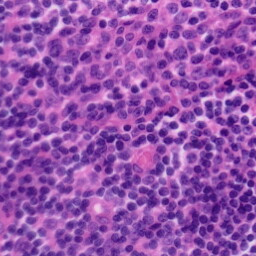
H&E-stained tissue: Tonsil